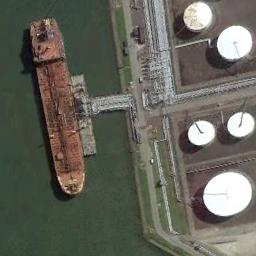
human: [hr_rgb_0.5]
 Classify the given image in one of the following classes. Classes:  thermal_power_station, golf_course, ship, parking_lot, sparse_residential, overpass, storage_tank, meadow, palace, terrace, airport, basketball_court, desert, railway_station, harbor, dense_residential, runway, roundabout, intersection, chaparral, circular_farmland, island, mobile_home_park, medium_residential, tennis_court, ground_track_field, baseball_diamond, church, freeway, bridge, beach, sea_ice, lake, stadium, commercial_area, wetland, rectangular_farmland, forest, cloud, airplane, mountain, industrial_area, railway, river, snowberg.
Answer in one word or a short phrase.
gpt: ship